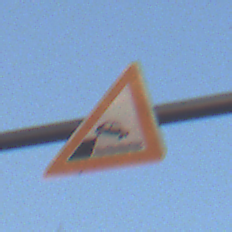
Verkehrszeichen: Ufer
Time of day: SunriseSunset
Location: Outdoor (Urban)
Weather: Clear
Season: NotSpecified
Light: Natural